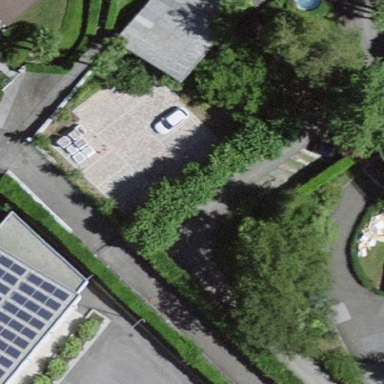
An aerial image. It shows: Parking area with surface.